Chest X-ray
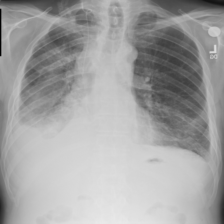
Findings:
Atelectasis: negative
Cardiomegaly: negative
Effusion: negative
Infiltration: positive
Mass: negative
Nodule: negative
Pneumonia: negative
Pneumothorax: negative
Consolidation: negative
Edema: negative
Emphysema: negative
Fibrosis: negative
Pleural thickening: positive
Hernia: negative